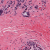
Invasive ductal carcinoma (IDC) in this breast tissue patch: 1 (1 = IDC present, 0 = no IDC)